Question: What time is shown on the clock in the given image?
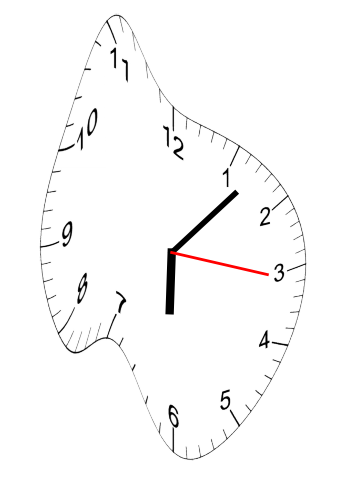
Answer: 06:07:16